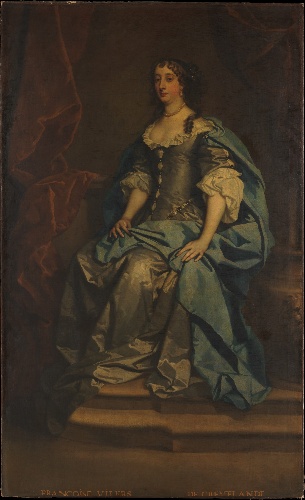
Title: Barbara Villiers (1640–1709), Duchess of Cleveland
Artist: Sir Peter Lely
Artist bio: British, after 1670
Object type: Painting
Classification: Paintings
Medium: Oil on canvas
Dimensions: 89 x 54 in. (226.1 x 137.2 cm)
Department: European Paintings
Credit line: Bequest of Jacob Ruppert, 1939
Accession year: 1939
Repository: Metropolitan Museum of Art, New York, NY
Tags: Portraits|Women